Interaction volume radius: 10 \u00c5
Interaction volume height: 30 \u00c5
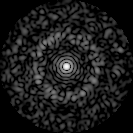
Disorder parameter: 0.8306